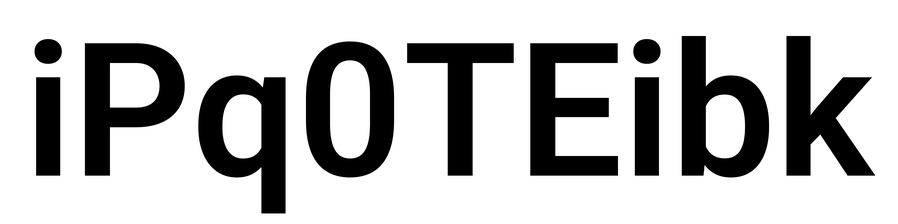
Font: Roboto_SemiBold